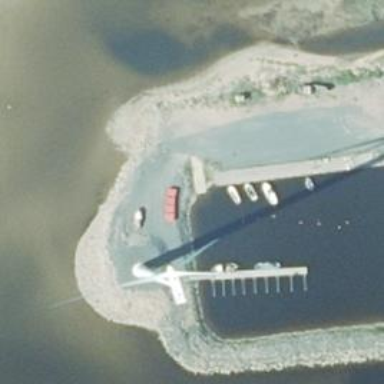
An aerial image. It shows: Slipway on leisure land.